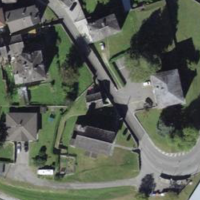
EUNIS habitat code: 54
Species observed at this site:
Aeshna cyanea